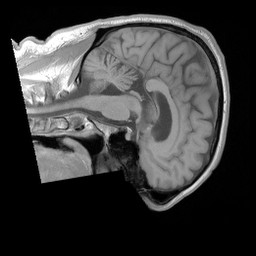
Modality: T1w
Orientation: sagittal
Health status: ill
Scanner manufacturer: siemens
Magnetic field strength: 3 T
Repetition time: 0.4 s
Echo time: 0.00272 s